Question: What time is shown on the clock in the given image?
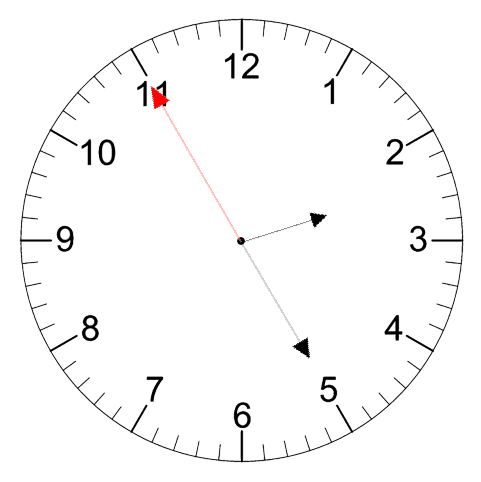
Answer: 02:24:55